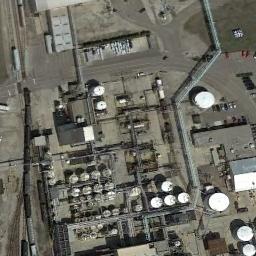
Label: storage tanks